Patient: sex M, age 42
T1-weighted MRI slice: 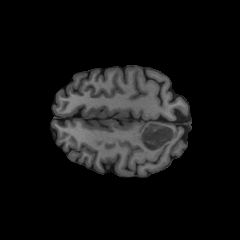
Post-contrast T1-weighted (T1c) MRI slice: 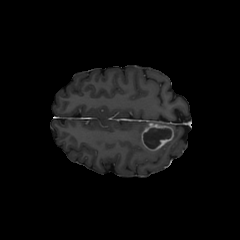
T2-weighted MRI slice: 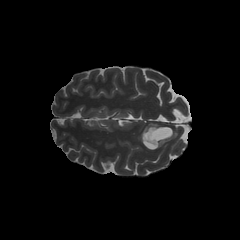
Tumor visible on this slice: yes
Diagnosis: Glioblastoma, IDH-wildtype
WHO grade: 4